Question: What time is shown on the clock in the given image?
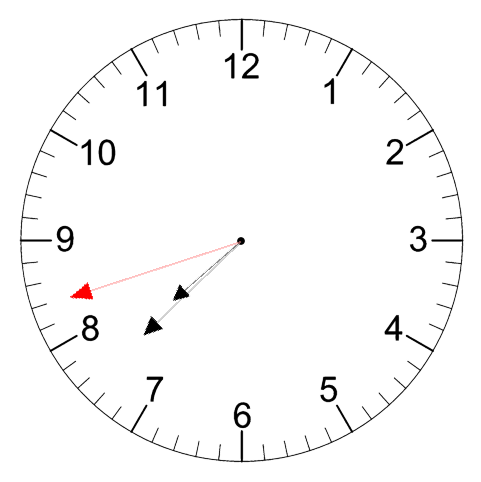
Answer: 07:37:42